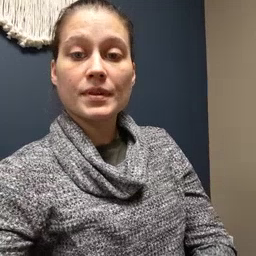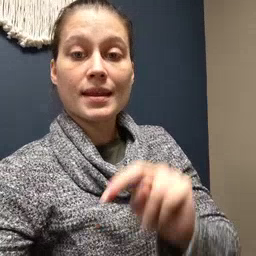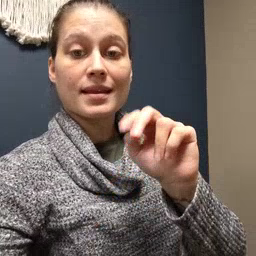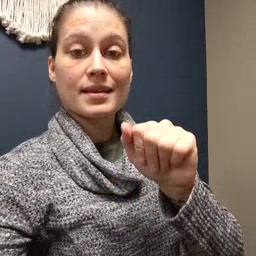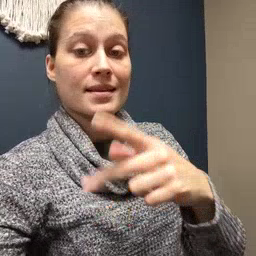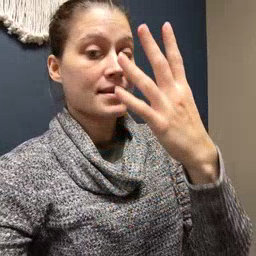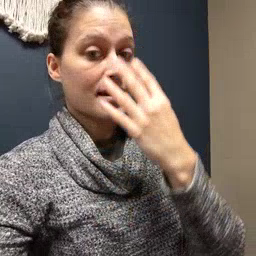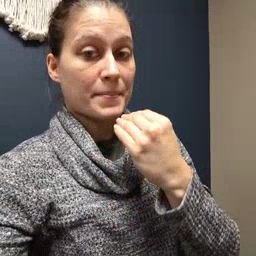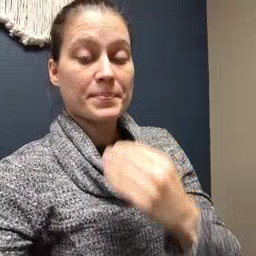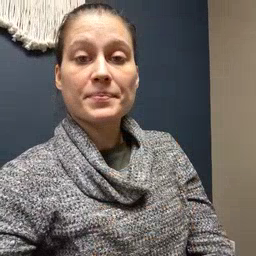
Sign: nap